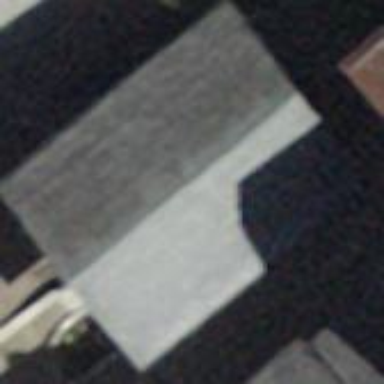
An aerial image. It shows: Government building with gabled roof.